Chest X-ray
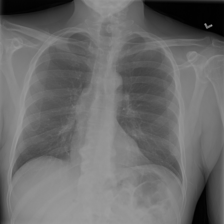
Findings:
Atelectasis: negative
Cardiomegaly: negative
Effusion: negative
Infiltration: positive
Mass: negative
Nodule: negative
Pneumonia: negative
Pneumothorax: negative
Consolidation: negative
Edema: negative
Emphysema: negative
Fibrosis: negative
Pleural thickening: negative
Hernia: negative